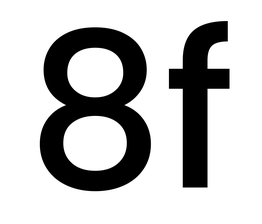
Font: Poppins-Medium